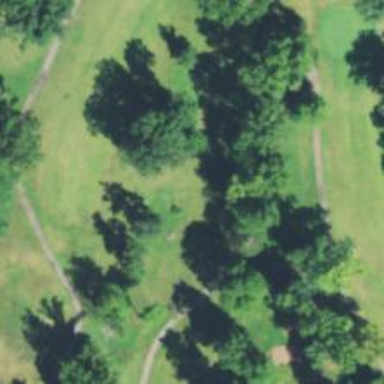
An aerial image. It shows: View of golf hole.